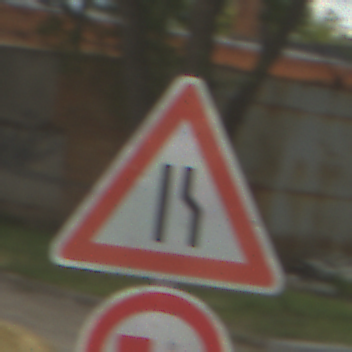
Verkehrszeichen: EinseitigVerengteFahrbahnRechts
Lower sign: UeberholverbotKraftfahrzeuge
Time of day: MorningAfternoon
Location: Outdoor (Suburban)
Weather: PartlyCloudy
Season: NotSpecified
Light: Natural